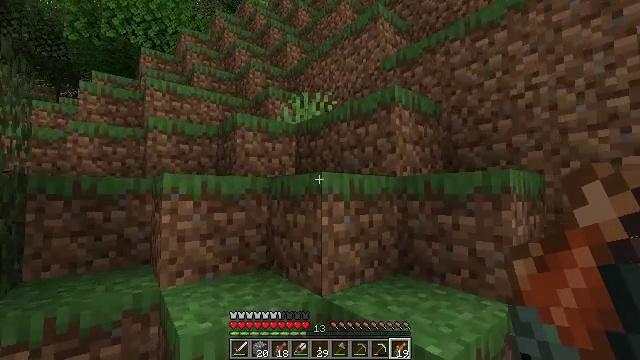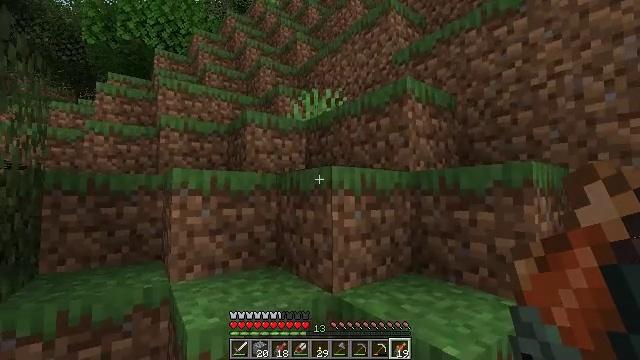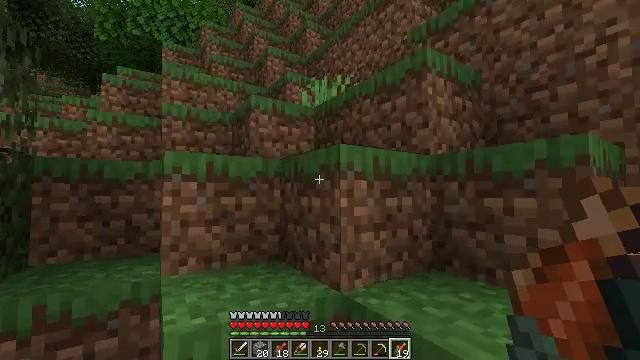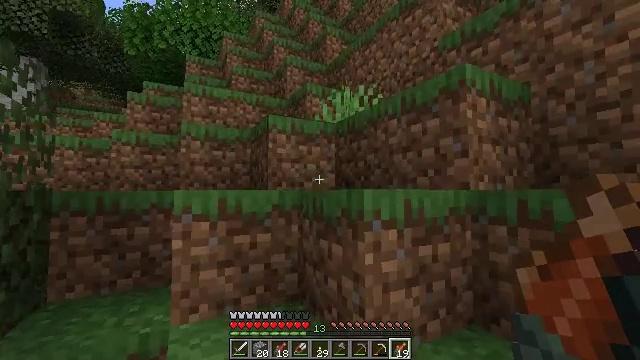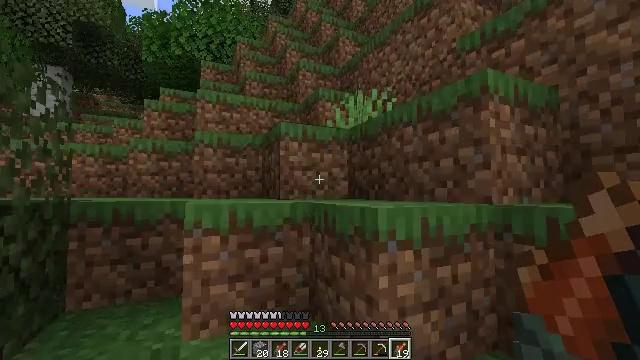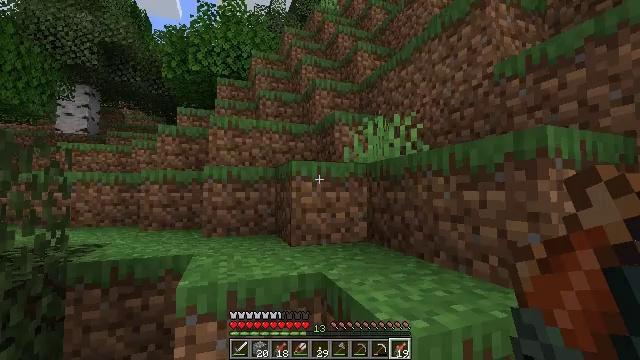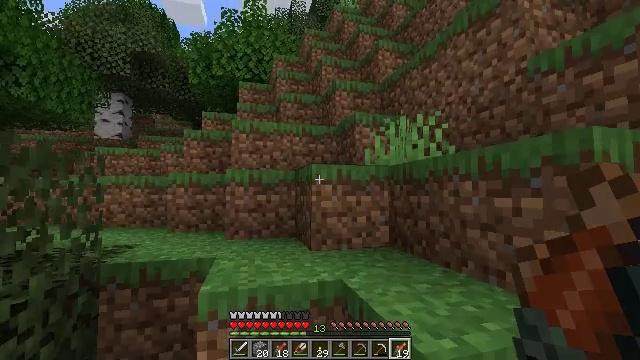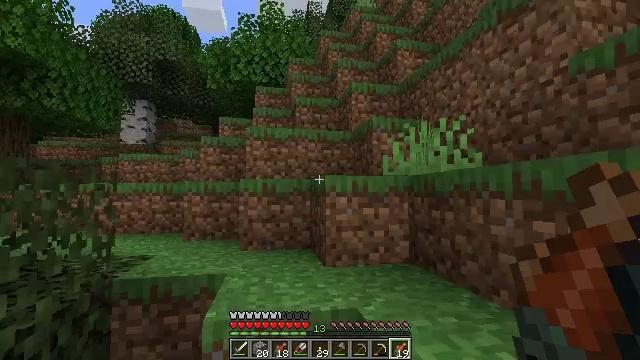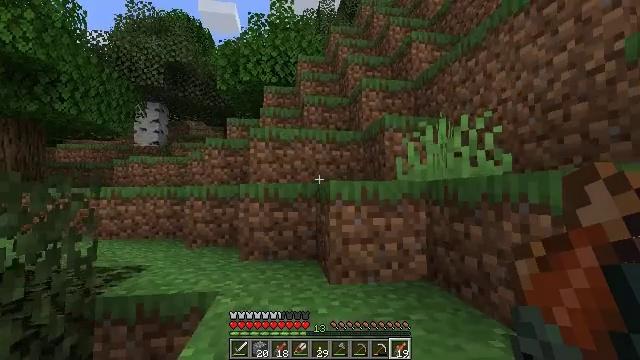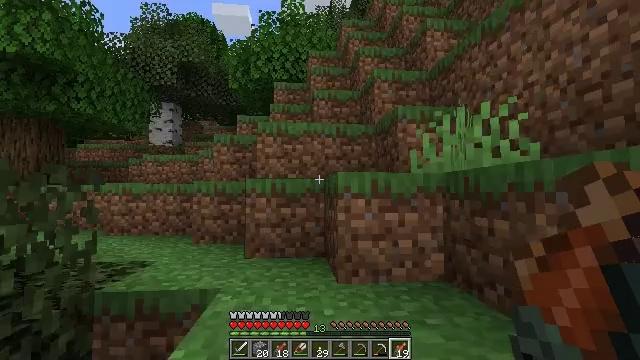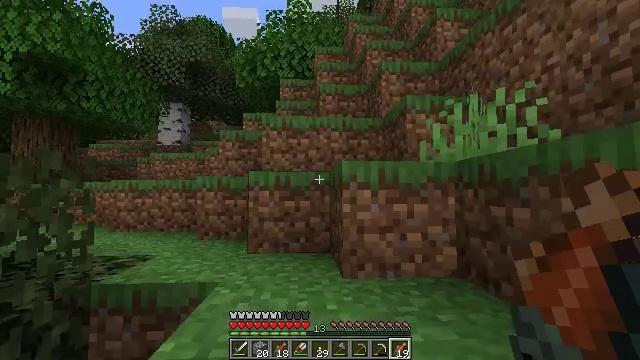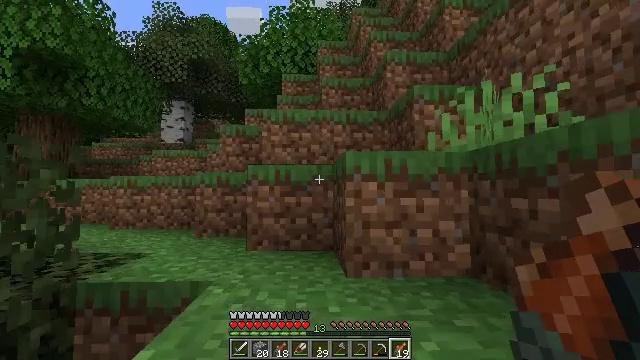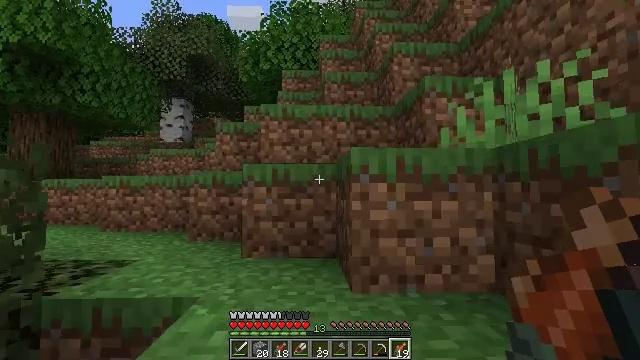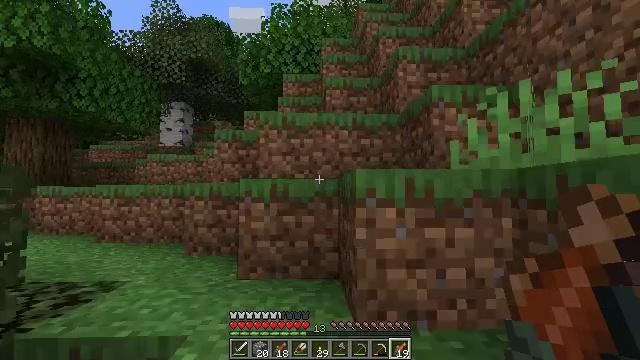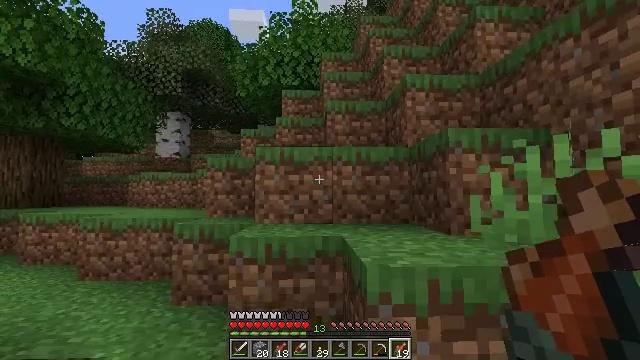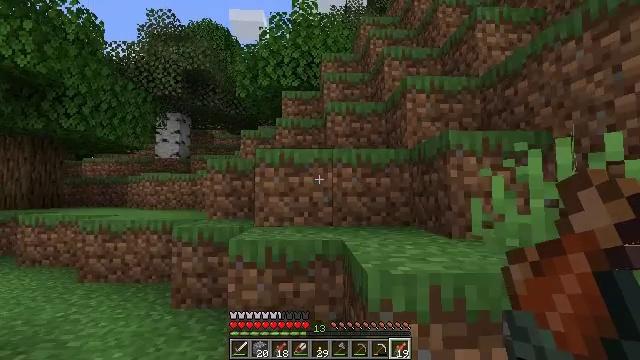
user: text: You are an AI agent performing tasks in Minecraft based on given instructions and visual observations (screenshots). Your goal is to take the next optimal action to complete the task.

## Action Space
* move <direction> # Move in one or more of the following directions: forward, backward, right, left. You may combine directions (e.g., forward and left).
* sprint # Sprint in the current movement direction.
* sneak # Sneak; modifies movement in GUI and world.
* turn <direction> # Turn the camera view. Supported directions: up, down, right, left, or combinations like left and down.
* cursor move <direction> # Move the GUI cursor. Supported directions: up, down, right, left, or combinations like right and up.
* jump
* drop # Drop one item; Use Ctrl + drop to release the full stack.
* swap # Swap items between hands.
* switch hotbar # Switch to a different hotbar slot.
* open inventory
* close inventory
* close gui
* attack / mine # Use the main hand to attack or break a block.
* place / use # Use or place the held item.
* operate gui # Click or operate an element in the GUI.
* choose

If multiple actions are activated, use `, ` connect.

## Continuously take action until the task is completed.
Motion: motion action
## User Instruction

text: Open the crafting table interface and craft a light gray bed.
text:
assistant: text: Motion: move forward, turn left, jump
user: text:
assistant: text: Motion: move forward, turn left
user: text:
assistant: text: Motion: move forward, turn left, jump
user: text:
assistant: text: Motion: move forward, turn left, jump
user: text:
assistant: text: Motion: move forward, turn left, jump
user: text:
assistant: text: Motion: move forward, turn left, jump
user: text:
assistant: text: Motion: move forward, turn left, jump
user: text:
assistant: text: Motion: move forward, turn left, jump
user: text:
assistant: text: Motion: move forward, turn left, jump
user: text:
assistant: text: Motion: move forward, turn left, jump
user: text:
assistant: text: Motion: move forward, jump
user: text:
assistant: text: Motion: move forward, jump
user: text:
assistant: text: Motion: move forward, jump
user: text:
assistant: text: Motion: move forward, jump
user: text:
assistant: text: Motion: move forward, jump
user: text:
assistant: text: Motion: move forward, jump
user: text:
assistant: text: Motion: move forward, jump
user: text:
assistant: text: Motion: move forward, jump
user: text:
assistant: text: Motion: move forward
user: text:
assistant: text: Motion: move forward
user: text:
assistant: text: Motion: move forward, jump
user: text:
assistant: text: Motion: move forward, jump
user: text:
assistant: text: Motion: move forward, turn right, jump
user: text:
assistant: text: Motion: move forward, turn right, jump
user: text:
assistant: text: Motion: move forward, turn right, jump
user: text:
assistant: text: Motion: move forward, turn right, jump
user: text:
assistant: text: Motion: move forward, jump
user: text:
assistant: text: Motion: move forward, jump
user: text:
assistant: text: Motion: move forward
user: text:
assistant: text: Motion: move forward, jump